Question: I've only programmed on the iPhone so far, so Cocoa is sort of confusing in certain ways for me. Here's where I've hit a snag. I wanted my window so that the background was invisible, and without a title-bar. Something like this:

Here's how I'm doing it:
I set my 'window''s class to a custom window, which I've created like this:
## CustomWindow.h
'''
#import <Foundation/Foundation.h>
#import <Cocoa/Cocoa.h>
@interface CustomWindow : NSWindow {
@private
NSPoint initialLocation;
}
@property(assign)NSPoint initialLocation;
@end
'''
## CustomWindow.m
'''
//trimmed to show important part
#import "CustomWindow.h"
@implementation CustomWindow
@synthesize initialLocation;
- (id)initWithContentRect:(NSRect)contentRect styleMask:(NSUInteger)aStyle backing:(NSBackingStoreType)bufferingType defer:(BOOL)flag {
// Removes the window title bar
self = [super initWithContentRect:contentRect styleMask:NSBorderlessWindowMask backing:NSBackingStoreBuffered defer:NO];
if (self != nil) {
[self setAlphaValue:1.0];
[self setOpaque:NO];
}
return self;
}
@end
'''
Now, in my '.xib' file for this window I've added a custom view onto the window. I've set the view class to a custom class I've created that inherits from 'NSView'. Here's how I'm setting that up:
## MainView.h
'''
#import <Cocoa/Cocoa.h>
@interface MainView : NSView {
@private
//nothing to see here, add later
}
@end
'''
## MainView.m
'''
//trimmed greatly again to show important part
#import "MainView.h"
@implementation MainView
- (id)initWithFrame:(NSRect)frame
{
self = [super initWithFrame:frame];
if (self) {
}
return self;
}
- (void)drawRect:(NSRect)rect {
// Clear the drawing rect.
[[NSColor clearColor] set];
NSRectFill([self frame]);
}
@end
'''
So here's my question. I've added a 'NSImageView' to my custom view ('MainView') in Interface Builder. However, for some reason I can't figure out how to connect this image view to an instance variable in my custom view. They seem like they can't be connected like I normally would if I was creating an iPhone app. Any ideas how this would be done?
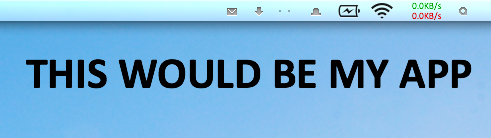
Answer: You connect objects created in your XIB in Mac OS X the same way you do for iOS programs. Just add an NSImageView property to your main view, mark it as an IBOutlet and connect it up.
For example,
In MainView.h create a property for your NSImageView and make it an IBOutlet:
'''
#import <Cocoa/Cocoa.h>
@interface MainView : NSView {
NSImageView *imageView;
}
@property(retain) IBOutlet NSImageView *imageView;
@end
'''
In interface builder, make sure the class for the custom view is set to MainView, to do this click on the File's Owner object in the custom view XIB and then select the identity option in the inspector and enter MainView as the class type.
Next, CTRL+click File's owner and drag the arrow to the NSImageView and select the imageView outlet.
That's all there is to it. You should be able to reference the image view from code now.